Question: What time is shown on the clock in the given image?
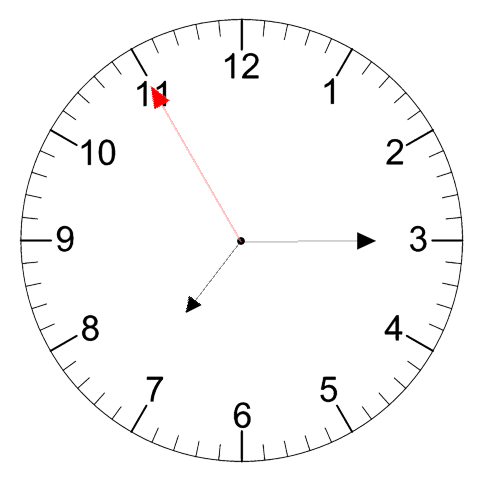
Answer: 07:14:55